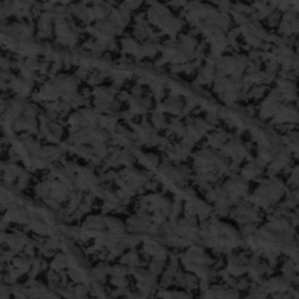
Label: frost